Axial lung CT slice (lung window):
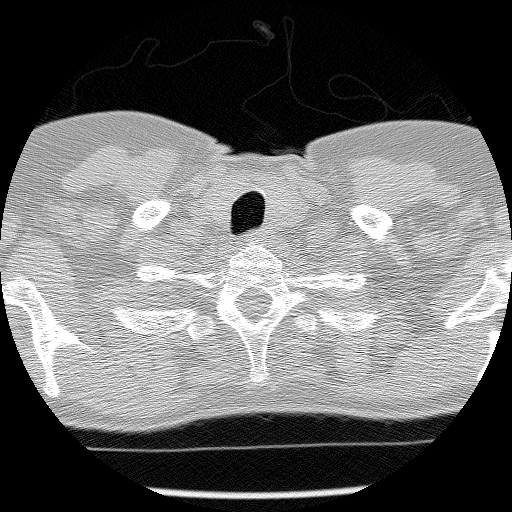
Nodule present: no